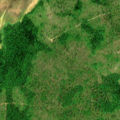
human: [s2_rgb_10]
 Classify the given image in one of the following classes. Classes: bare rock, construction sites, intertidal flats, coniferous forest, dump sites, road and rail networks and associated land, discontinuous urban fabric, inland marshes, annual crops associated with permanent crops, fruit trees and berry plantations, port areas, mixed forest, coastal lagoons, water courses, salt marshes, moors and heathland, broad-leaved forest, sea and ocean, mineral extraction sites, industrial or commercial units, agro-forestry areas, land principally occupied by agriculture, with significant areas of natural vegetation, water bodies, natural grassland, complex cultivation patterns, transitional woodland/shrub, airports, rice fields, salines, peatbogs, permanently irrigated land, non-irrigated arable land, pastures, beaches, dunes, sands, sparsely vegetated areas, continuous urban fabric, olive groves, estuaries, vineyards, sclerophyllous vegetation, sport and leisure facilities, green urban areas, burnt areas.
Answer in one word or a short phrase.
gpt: coniferous forest, transitional woodland/shrub, peatbogs